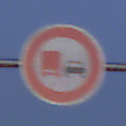
Verkehrszeichen: UeberholverbotKraftfahrzeuge
Umgebung: Outdoor, Nature
Tageszeit: SunriseSunset
Wetter: Clear
Licht: Natural
Jahreszeit: NotSpecified
Kontrast: LowContrast